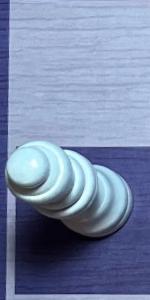
Label: Queen_White